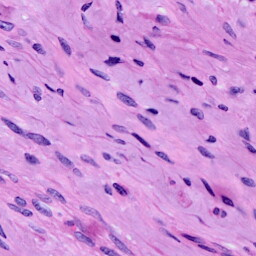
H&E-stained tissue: Cervix